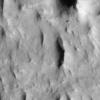
Label: not_dusty